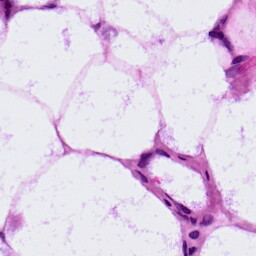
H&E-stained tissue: LymphNode